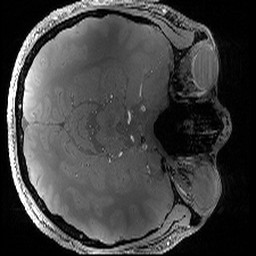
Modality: PDw
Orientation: axial
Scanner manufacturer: siemens
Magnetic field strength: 6.98 T
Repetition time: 2.7 s
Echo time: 0.00309 s